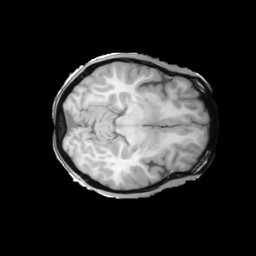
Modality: T1w
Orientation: axial
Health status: ill
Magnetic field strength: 3 T